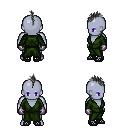
a pixel art fantasy rpg character, male body template, dark elf, purple skin, green robe, gold greaves, gray mohawk hairstyle, metal gloves, ghillies, four views (front, back, left, right), 2x2 character sprite sheet, small pixel art, hard edges, no anti-aliasing